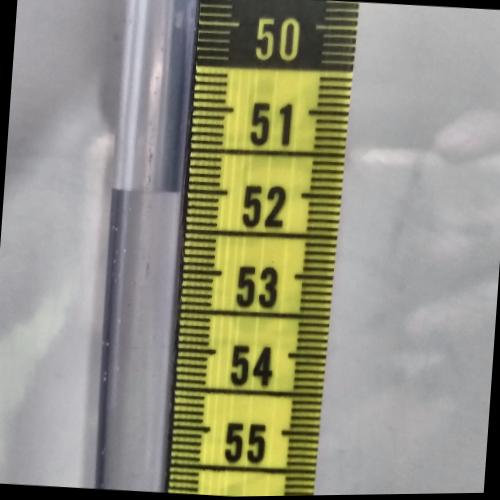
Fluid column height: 52.0 cm